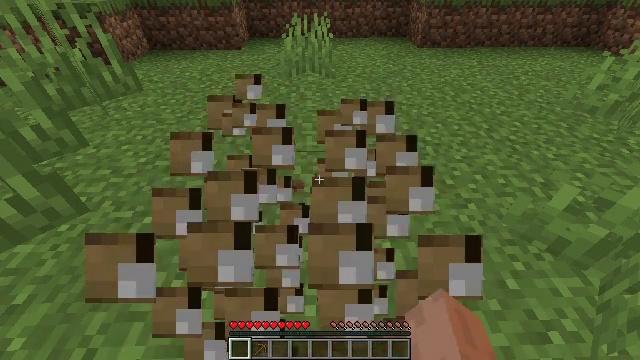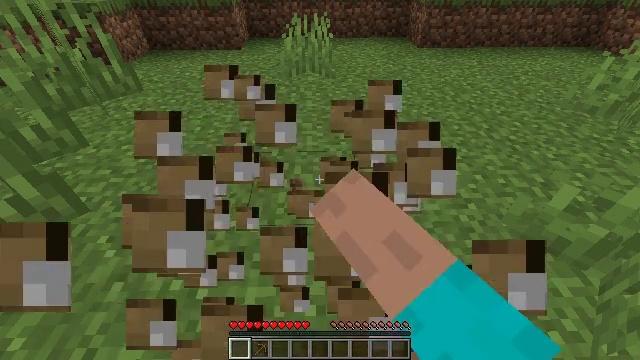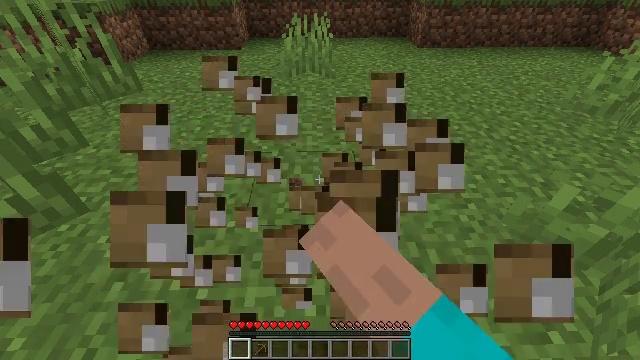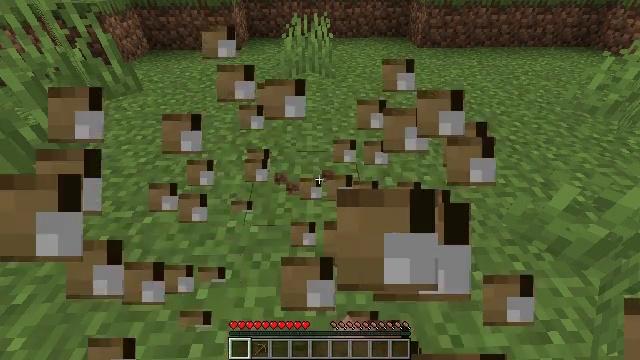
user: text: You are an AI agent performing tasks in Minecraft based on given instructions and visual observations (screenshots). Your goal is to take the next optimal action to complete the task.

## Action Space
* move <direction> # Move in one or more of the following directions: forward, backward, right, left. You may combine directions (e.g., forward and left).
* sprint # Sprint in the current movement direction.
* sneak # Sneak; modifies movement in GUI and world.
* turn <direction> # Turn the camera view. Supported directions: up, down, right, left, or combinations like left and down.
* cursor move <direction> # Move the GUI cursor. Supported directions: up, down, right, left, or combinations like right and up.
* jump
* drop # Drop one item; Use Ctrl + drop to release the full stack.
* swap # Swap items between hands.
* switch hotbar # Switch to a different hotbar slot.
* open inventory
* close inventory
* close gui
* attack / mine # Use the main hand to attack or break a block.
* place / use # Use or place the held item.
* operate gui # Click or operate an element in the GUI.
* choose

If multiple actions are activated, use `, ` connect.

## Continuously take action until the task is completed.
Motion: motion action
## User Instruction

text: Attack the crafting table to break it.
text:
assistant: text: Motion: attack / mine
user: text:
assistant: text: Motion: attack / mine
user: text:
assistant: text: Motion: attack / mine
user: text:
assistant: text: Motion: attack / mine